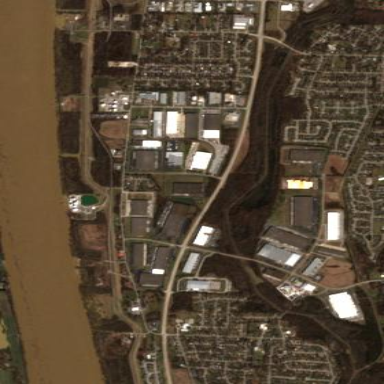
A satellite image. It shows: Industrial area.